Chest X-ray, AP view. Patient: 22 years old, sex M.
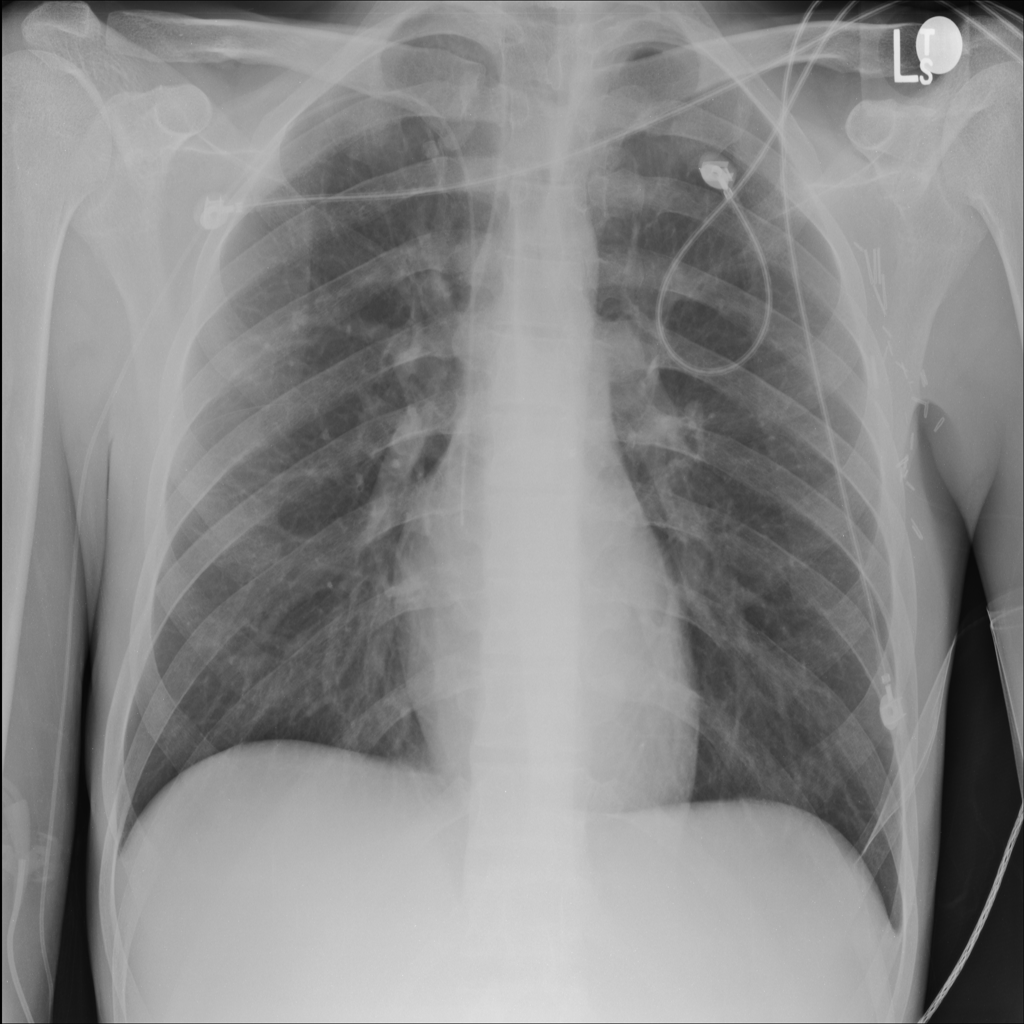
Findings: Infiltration